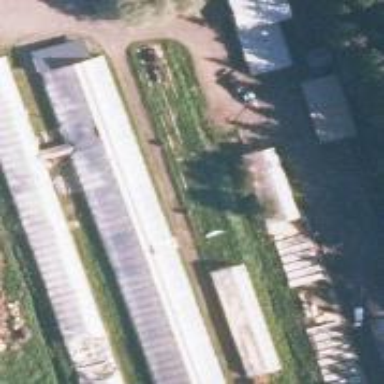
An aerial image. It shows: Greenhouse.